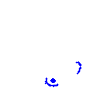
Particle: pion